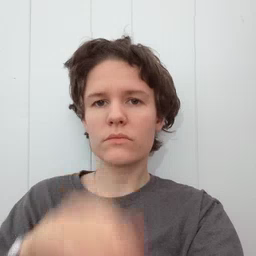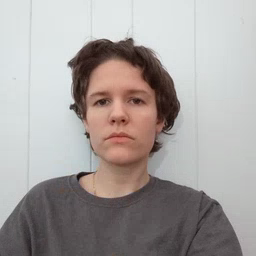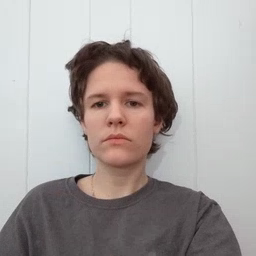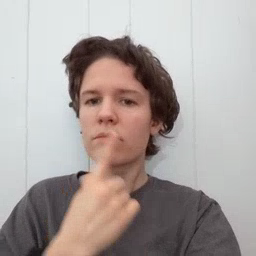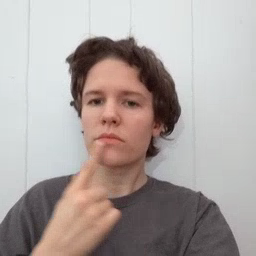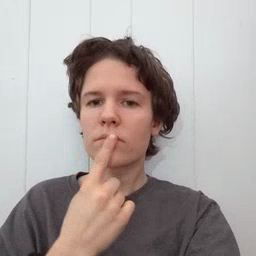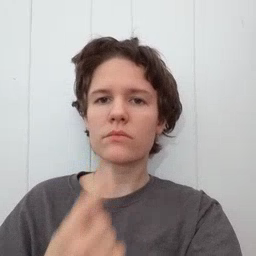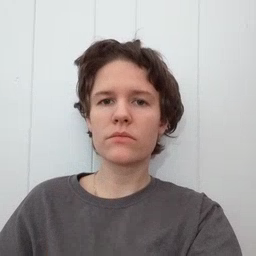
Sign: mouth